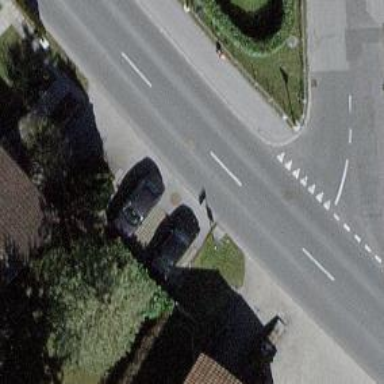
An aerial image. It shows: Bus stop with platform for public transport.